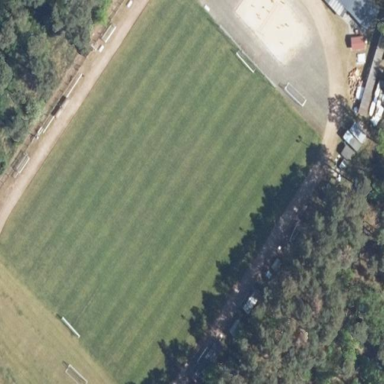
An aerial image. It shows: Multi-sport pitch enclosed by metal fence.